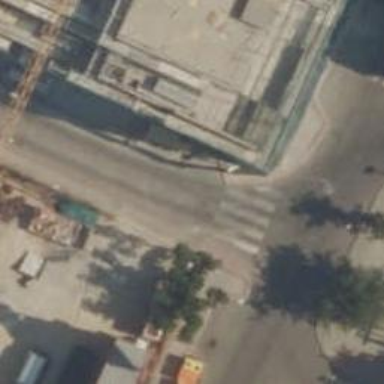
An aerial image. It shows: Uncontrolled zebra crossing on the road.